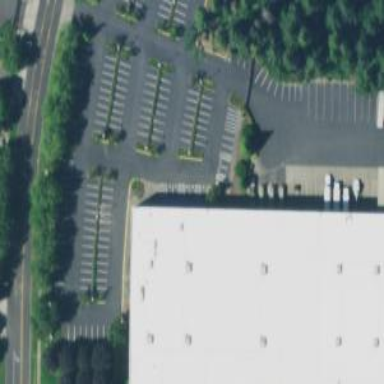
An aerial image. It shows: Parking space is available.